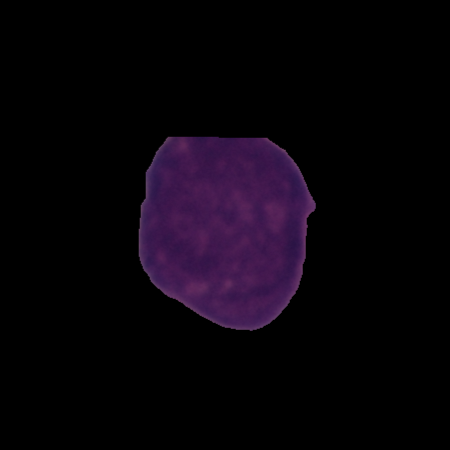
Label: cancer